Question: So, I found this index reordering/optimizer algorithm which is supposed to sort the triangles composing an arbitrary 3D mesh in a way that improves spatial locality, hopefully increasing performance in a real-time rendering application.
<URL>
I'm running into problems while testing it.
I exported Blender's Suzanne monkey mesh into a ply file and wrote myself a hideous testing program that reads the ply file, extracts the indices data, sorts them with the aforementioned algorithm and composes the reordered ply file, ready to be imported back in Blender to visually check the results... which aren't promising at all:

A package with source and the test ply file is available here:
<URL>
The only modification I applied to the original algorithm was to replace all instances of "uint16" to "uint", as my amigdala concluded that a 16 bit index list was an unnecessary limitation.
I post here the source anyway:
test2.cpp:
'''
#include <stdio.h>
#include "forsythtriangleorderoptimizer.h"
#include <malloc.h>
typedef struct {
float coords[3];
float normals[3];
unsigned char color[3];
//char uv[2];
} vert;
typedef unsigned int uint;
//typedef unsigned short uint16;
typedef unsigned char byte;
int main() {
FILE *in_ply, *face_dump, *reordered;
vert buffv2;
in_ply=fopen("suzanne.ply","r"); // x y z nx ny nz r g b
face_dump=fopen("suzanne_reordered.txt","w");
int vertices, faces, gg, line=0, tt, startpos;
//extract vertices/faces totals.
line=0;
while (1) {
gg=getc(in_ply);
if (gg=='
') line++;
if (line==3) fscanf(in_ply, "element vertex %d", &vertices);
if (line==13) fscanf(in_ply, "element face %d", &faces);
if (line==16) break;
}
printf("vertices: %d ", vertices);
printf("faces: %d
", faces);
//pass-through loop to reach indices data
for (tt=0; tt<vertices; tt++) {
fscanf(in_ply, "%f %f %f %f %f %f %d %d %d
",
&buffv2.coords[0], &buffv2.coords[1], &buffv2.coords[2],
&buffv2.normals[0], &buffv2.normals[1], &buffv2.normals[2],
&buffv2.color[0], &buffv2.color[1], &buffv2.color[2] );
}
startpos = ftell(in_ply);
uint* indices=(uint*)calloc(faces, 3*sizeof(int));
uint* newIndexList=(uint*)calloc(faces, 3*sizeof(int));
for (tt=0; tt<faces; tt++) {
fscanf(in_ply, "3 %d %d %d
", &indices[tt], &indices[tt+1], &indices[tt+2]);
}
//call the reorder function
Forsyth::OptimizeFaces(indices, (uint)faces*3, (uint)vertices, newIndexList, (uint)16);
//dump the reordered indices in a separate file
for (tt=0; tt<faces; tt++) {
fprintf(face_dump, "3 %d %d %d
", newIndexList[tt], newIndexList[tt+1], newIndexList[tt+2]);
}
//build new ply file with ordered indices
reordered=fopen("suzanne_reordered.ply","wb");
rewind(in_ply);
while(1) {
gg=getc(in_ply);
putc(gg, reordered);
if (ftell(in_ply)==startpos) break;
}
for (tt=0; tt<faces; tt++) {
fprintf(reordered, "3 %d %d %d
", newIndexList[tt], newIndexList[tt+1], newIndexList[tt+2]);
}
free(indices);
free(newIndexList);
fclose(in_ply);
fclose(face_dump);
fclose(reordered);
return 0;
}
'''
forsythtriangleorderoptimizer.h:
'''
//-----------------------------------------------------------------------------
// This is an implementation of Tom Forsyth's "Linear-Speed Vertex Cache
// Optimization" algorithm as described here:
// http://home.comcast.net/~tom_forsyth/papers/fast_vert_cache_opt.html
//
// This code was authored and released into the public domain by
// Adrian Stone (stone@gameangst.com).
//
// THIS SOFTWARE IS PROVIDED "AS IS", WITHOUT WARRANTY OF ANY KIND, EXPRESS OR
// IMPLIED, INCLUDING BUT NOT LIMITED TO THE WARRANTIES OF MERCHANTABILITY,
// FITNESS FOR A PARTICULAR PURPOSE, TITLE AND NON-INFRINGEMENT. IN NO EVENT
// SHALL ANYONE DISTRIBUTING THE SOFTWARE BE LIABLE FOR ANY DAMAGES OR OTHER
// LIABILITY, WHETHER IN CONTRACT, TORT OR OTHERWISE, ARISING FROM, OUT OF OR
// IN CONNECTION WITH THE SOFTWARE OR THE USE OR OTHER DEALINGS IN THE SOFTWARE.
//-----------------------------------------------------------------------------
#include <assert.h>
#include <math.h>
#include <vector>
#include <limits>
#include <algorithm>
namespace Forsyth
{
typedef unsigned int uint;
//typedef unsigned short uint16;
typedef unsigned char byte;
//-----------------------------------------------------------------------------
// OptimizeFaces
//-----------------------------------------------------------------------------
// Parameters:
// indexList
// input index list
// indexCount
// the number of indices in the list
// vertexCount
// the largest index value in indexList
// newIndexList
// a pointer to a preallocated buffer the same size as indexList to
// hold the optimized index list
// lruCacheSize
// the size of the simulated post-transform cache (max:64)
//-----------------------------------------------------------------------------
void OptimizeFaces(const uint* indexList, uint indexCount, uint vertexCount, uint* newIndexList, uint lruCacheSize);
namespace
{
// code for computing vertex score was taken, as much as possible
// directly from the original publication.
float ComputeVertexCacheScore(int cachePosition, uint vertexCacheSize)
{
const float FindVertexScore_CacheDecayPower = 1.5f;
const float FindVertexScore_LastTriScore = 0.75f;
float score = 0.0f;
if ( cachePosition < 0 )
{
// Vertex is not in FIFO cache - no score.
}
else
{
if ( cachePosition < 3 )
{
// This vertex was used in the last triangle,
// so it has a fixed score, whichever of the three
// it's in. Otherwise, you can get very different
// answers depending on whether you add
// the triangle 1,2,3 or 3,1,2 - which is silly.
score = FindVertexScore_LastTriScore;
}
else
{
assert ( cachePosition < vertexCacheSize );
// Points for being high in the cache.
const float scaler = 1.0f / ( vertexCacheSize - 3 );
score = 1.0f - ( cachePosition - 3 ) * scaler;
score = powf ( score, FindVertexScore_CacheDecayPower );
}
}
return score;
}
float ComputeVertexValenceScore(uint numActiveFaces)
{
const float FindVertexScore_ValenceBoostScale = 2.0f;
const float FindVertexScore_ValenceBoostPower = 0.5f;
float score = 0.f;
// Bonus points for having a low number of tris still to
// use the vert, so we get rid of lone verts quickly.
float valenceBoost = powf ( static_cast<float>(numActiveFaces),
-FindVertexScore_ValenceBoostPower );
score += FindVertexScore_ValenceBoostScale * valenceBoost;
return score;
}
const uint kMaxVertexCacheSize = 64;
const uint kMaxPrecomputedVertexValenceScores = 64;
float s_vertexCacheScores[kMaxVertexCacheSize+1][kMaxVertexCacheSize];
float s_vertexValenceScores[kMaxPrecomputedVertexValenceScores];
bool ComputeVertexScores()
{
for (uint cacheSize=0; cacheSize<=kMaxVertexCacheSize; ++cacheSize)
{
for (uint cachePos=0; cachePos<cacheSize; ++cachePos)
{
s_vertexCacheScores[cacheSize][cachePos] = ComputeVertexCacheScore(cachePos, cacheSize);
}
}
for (uint valence=0; valence<kMaxPrecomputedVertexValenceScores; ++valence)
{
s_vertexValenceScores[valence] = ComputeVertexValenceScore(valence);
}
return true;
}
bool s_vertexScoresComputed = ComputeVertexScores();
inline float FindVertexCacheScore(uint cachePosition, uint maxSizeVertexCache)
{
return s_vertexCacheScores[maxSizeVertexCache][cachePosition];
}
inline float FindVertexValenceScore(uint numActiveTris)
{
return s_vertexValenceScores[numActiveTris];
}
float FindVertexScore(uint numActiveFaces, uint cachePosition, uint vertexCacheSize)
{
assert(s_vertexScoresComputed);
if ( numActiveFaces == 0 )
{
// No tri needs this vertex!
return -1.0f;
}
float score = 0.f;
if (cachePosition < vertexCacheSize)
{
score += s_vertexCacheScores[vertexCacheSize][cachePosition];
}
if (numActiveFaces < kMaxPrecomputedVertexValenceScores)
{
score += s_vertexValenceScores[numActiveFaces];
}
else
{
score += ComputeVertexValenceScore(numActiveFaces);
}
return score;
}
struct OptimizeVertexData
{
float score;
uint activeFaceListStart;
uint activeFaceListSize;
uint cachePos0;
uint cachePos1;
OptimizeVertexData() : score(0.f), activeFaceListStart(0), activeFaceListSize(0), cachePos0(0), cachePos1(0) { }
};
}
void OptimizeFaces(const uint* indexList, uint indexCount, uint vertexCount, uint* newIndexList, uint lruCacheSize)
{
std::vector<OptimizeVertexData> vertexDataList;
vertexDataList.resize(vertexCount);
// compute face count per vertex
for (uint i=0; i<indexCount; ++i)
{
uint index = indexList[i];
assert(index < vertexCount);
OptimizeVertexData& vertexData = vertexDataList[index];
vertexData.activeFaceListSize++;
}
std::vector<uint> activeFaceList;
const uint kEvictedCacheIndex = std::numeric_limits<uint>::max();
{
// allocate face list per vertex
uint curActiveFaceListPos = 0;
for (uint i=0; i<vertexCount; ++i)
{
OptimizeVertexData& vertexData = vertexDataList[i];
vertexData.cachePos0 = kEvictedCacheIndex;
vertexData.cachePos1 = kEvictedCacheIndex;
vertexData.activeFaceListStart = curActiveFaceListPos;
curActiveFaceListPos += vertexData.activeFaceListSize;
vertexData.score = FindVertexScore(vertexData.activeFaceListSize, vertexData.cachePos0, lruCacheSize);
vertexData.activeFaceListSize = 0;
}
activeFaceList.resize(curActiveFaceListPos);
}
// fill out face list per vertex
for (uint i=0; i<indexCount; i+=3)
{
for (uint j=0; j<3; ++j)
{
uint index = indexList[i+j];
OptimizeVertexData& vertexData = vertexDataList[index];
activeFaceList[vertexData.activeFaceListStart + vertexData.activeFaceListSize] = i;
vertexData.activeFaceListSize++;
}
}
std::vector<byte> processedFaceList;
processedFaceList.resize(indexCount);
uint vertexCacheBuffer[(kMaxVertexCacheSize+3)*2];
uint* cache0 = vertexCacheBuffer;
uint* cache1 = vertexCacheBuffer+(kMaxVertexCacheSize+3);
uint entriesInCache0 = 0;
uint bestFace = 0;
float bestScore = -1.f;
const float maxValenceScore = FindVertexScore(1, kEvictedCacheIndex, lruCacheSize) * 3.f;
for (uint i = 0; i < indexCount; i += 3)
{
if (bestScore < 0.f)
{
// no verts in the cache are used by any unprocessed faces so
// search all unprocessed faces for a new starting point
for (uint j = 0; j < indexCount; j += 3)
{
if (processedFaceList[j] == 0)
{
uint face = j;
float faceScore = 0.f;
for (uint k=0; k<3; ++k)
{
uint index = indexList[face+k];
OptimizeVertexData& vertexData = vertexDataList[index];
assert(vertexData.activeFaceListSize > 0);
assert(vertexData.cachePos0 >= lruCacheSize);
faceScore += vertexData.score;
}
if (faceScore > bestScore)
{
bestScore = faceScore;
bestFace = face;
assert(bestScore <= maxValenceScore);
if (bestScore >= maxValenceScore)
{
break;
}
}
}
}
assert(bestScore >= 0.f);
}
processedFaceList[bestFace] = 1;
uint entriesInCache1 = 0;
// add bestFace to LRU cache and to newIndexList
for (uint v = 0; v < 3; ++v)
{
uint index = indexList[bestFace+v];
newIndexList[i+v] = index;
OptimizeVertexData& vertexData = vertexDataList[index];
if (vertexData.cachePos1 >= entriesInCache1)
{
vertexData.cachePos1 = entriesInCache1;
cache1[entriesInCache1++] = index;
if (vertexData.activeFaceListSize == 1)
{
--vertexData.activeFaceListSize;
continue;
}
}
assert(vertexData.activeFaceListSize > 0);
uint* begin = &activeFaceList[vertexData.activeFaceListStart];
uint* end = &activeFaceList[vertexData.activeFaceListStart + vertexData.activeFaceListSize];
uint* it = std::find(begin, end, bestFace);
assert(it != end);
std::swap(*it, *(end-1));
--vertexData.activeFaceListSize;
vertexData.score = FindVertexScore(vertexData.activeFaceListSize, vertexData.cachePos1, lruCacheSize);
}
// move the rest of the old verts in the cache down and compute their new scores
for (uint c0 = 0; c0 < entriesInCache0; ++c0)
{
uint index = cache0[c0];
OptimizeVertexData& vertexData = vertexDataList[index];
if (vertexData.cachePos1 >= entriesInCache1)
{
vertexData.cachePos1 = entriesInCache1;
cache1[entriesInCache1++] = index;
vertexData.score = FindVertexScore(vertexData.activeFaceListSize, vertexData.cachePos1, lruCacheSize);
}
}
// find the best scoring triangle in the current cache (including up to 3 that were just evicted)
bestScore = -1.f;
for (uint c1 = 0; c1 < entriesInCache1; ++c1)
{
uint index = cache1[c1];
OptimizeVertexData& vertexData = vertexDataList[index];
vertexData.cachePos0 = vertexData.cachePos1;
vertexData.cachePos1 = kEvictedCacheIndex;
for (uint j=0; j<vertexData.activeFaceListSize; ++j)
{
uint face = activeFaceList[vertexData.activeFaceListStart+j];
float faceScore = 0.f;
for (uint v=0; v<3; v++)
{
uint faceIndex = indexList[face+v];
OptimizeVertexData& faceVertexData = vertexDataList[faceIndex];
faceScore += faceVertexData.score;
}
if (faceScore > bestScore)
{
bestScore = faceScore;
bestFace = face;
}
}
}
std::swap(cache0, cache1);
entriesInCache0 = std::min(entriesInCache1, lruCacheSize);
}
}
} // namespace Forsyth
'''
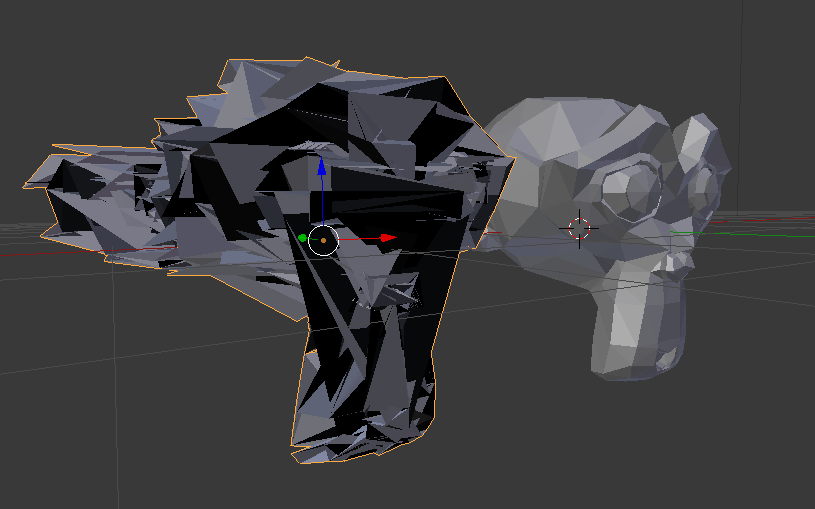
Answer: aren't you overwriting indices here?
'''
for (tt=0; tt<faces; tt++) {
fscanf(in_ply, "3 %d %d %d
", &indices[tt], &indices[tt+1], &indices[tt+2]);
}
'''
For tt==0 you will get indicies 0, 1, 2. For tt==1 you will write indices 1,2,3 which I think should be 3,4,5 (tt*3, tt*3+1, tt*3+2)